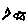
Label: star